Interaction volume radius: 5 \u00c5
Interaction volume height: 10 \u00c5
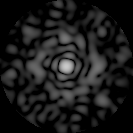
Disorder parameter: 0.7934